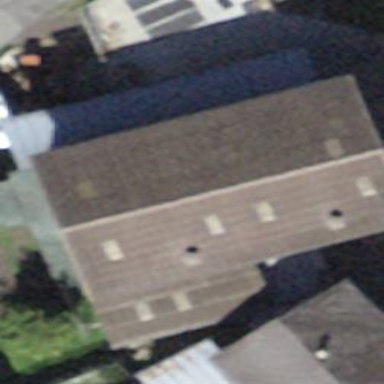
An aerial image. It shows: Farm auxiliary building.